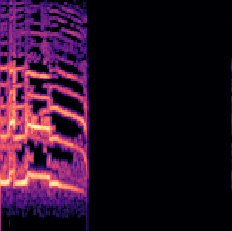
Sound class: Rooster